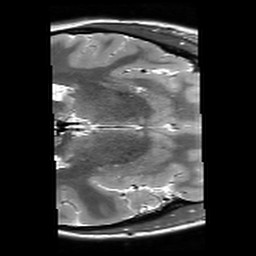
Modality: T2starw
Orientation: axial
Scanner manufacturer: siemens
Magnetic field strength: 3 T
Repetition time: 9.86 s
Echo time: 0.05 s